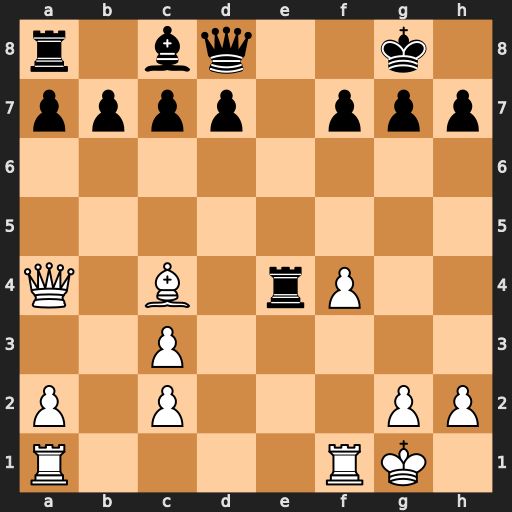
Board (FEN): r1bq2k1/pppp1ppp/8/8/Q1B1rP2/2P5/P1P3PP/R4RK1
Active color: w
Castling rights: -
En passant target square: -
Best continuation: Bxf7+ Kxf7 Qxe4